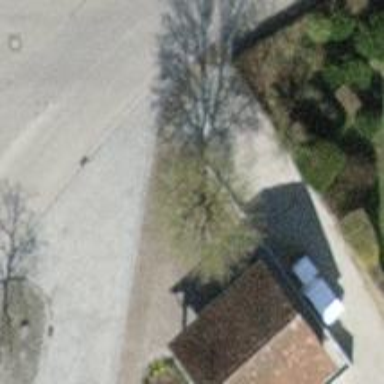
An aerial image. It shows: Post box.